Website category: university
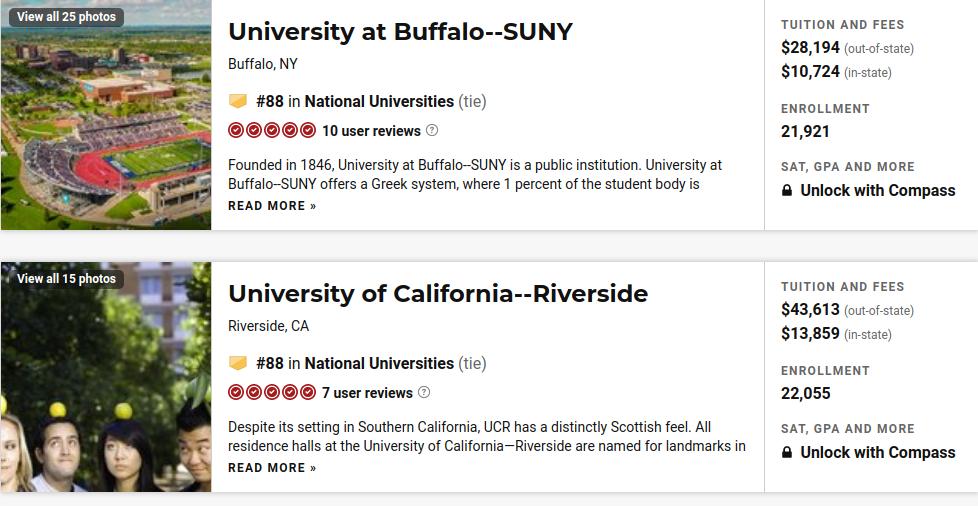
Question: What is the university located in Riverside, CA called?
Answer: University of California--Riverside

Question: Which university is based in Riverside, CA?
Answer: University of California--Riverside

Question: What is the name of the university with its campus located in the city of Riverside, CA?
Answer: University of California--Riverside